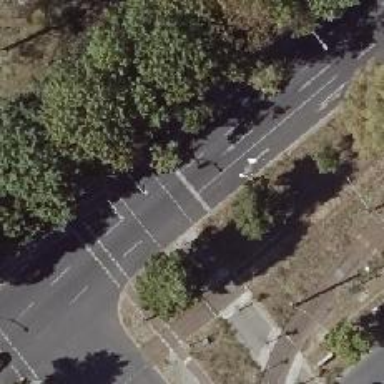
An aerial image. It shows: Road with traffic signals.